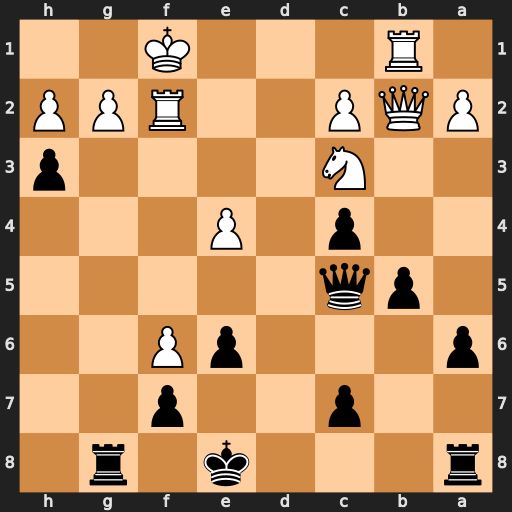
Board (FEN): r3k1r1/2p2p2/p3pP2/1pq5/2p1P3/2N4p/PQP2RPP/1R3K2
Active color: b
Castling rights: q
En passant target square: -
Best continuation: Rxg2 Rxg2 hxg2+ Kxg2 O-O-O